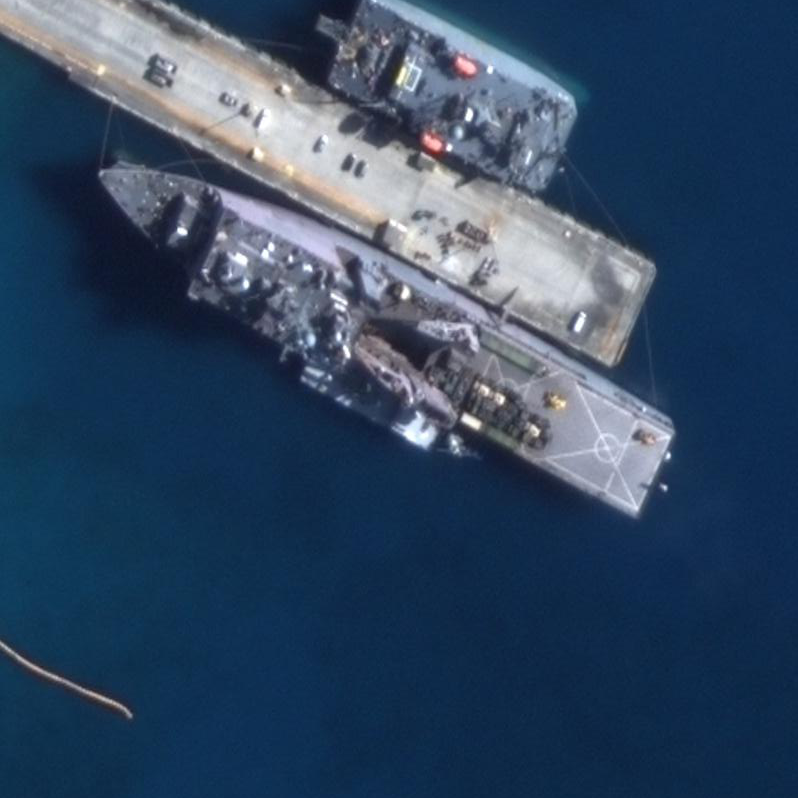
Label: Whitby_Island-class_dock_landing_ship